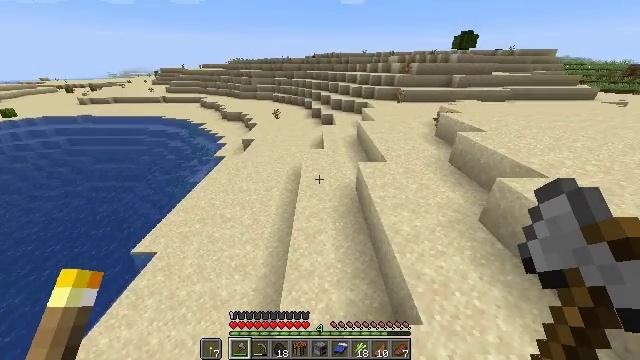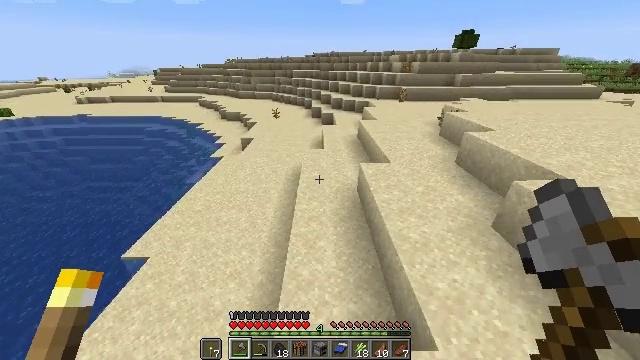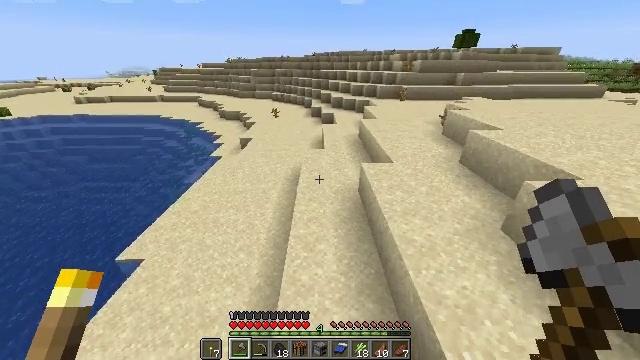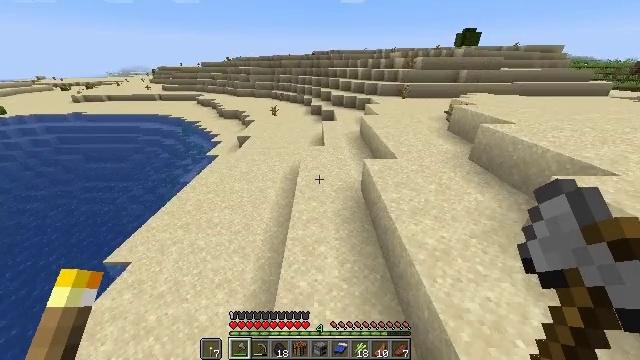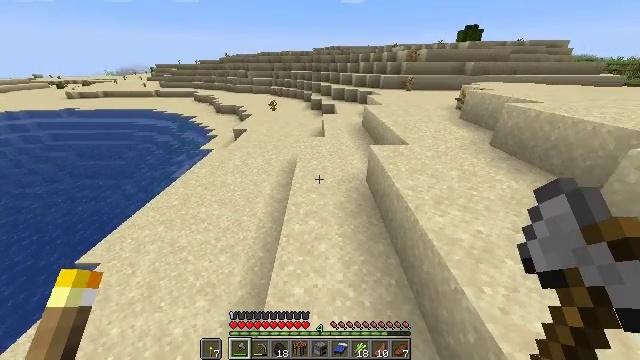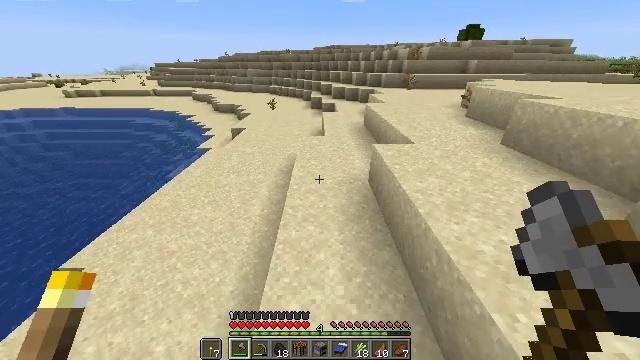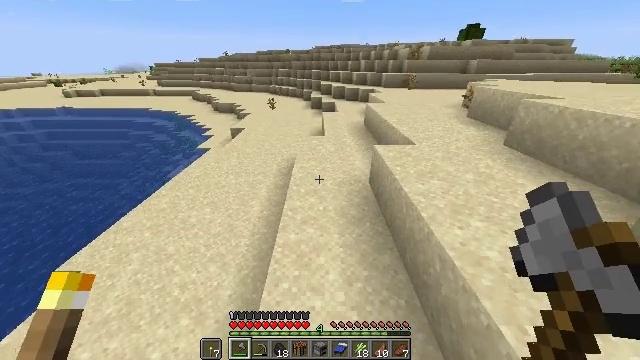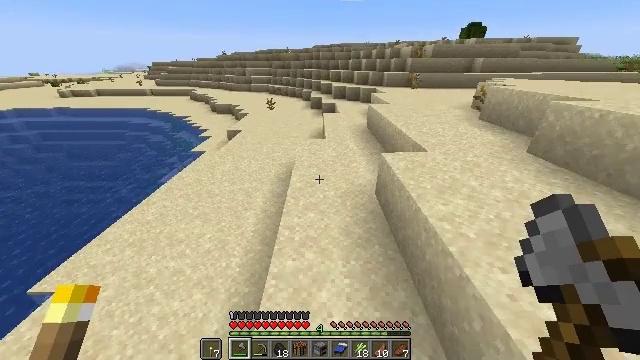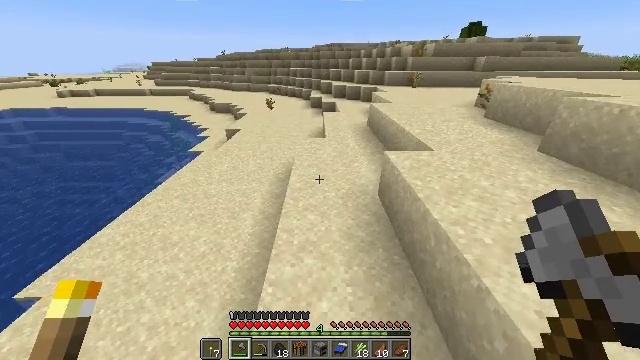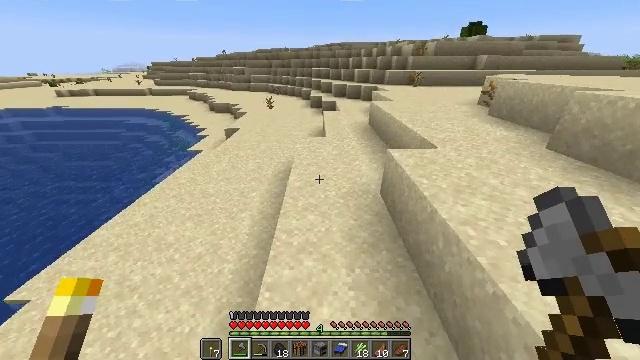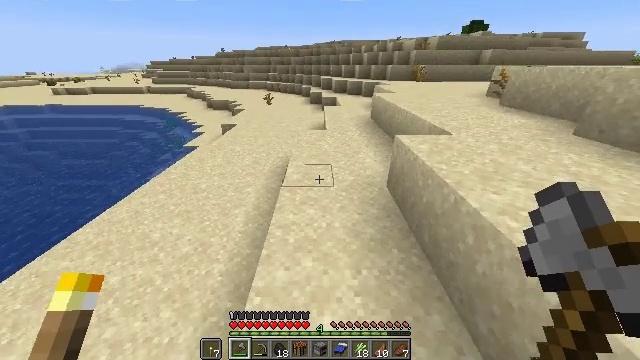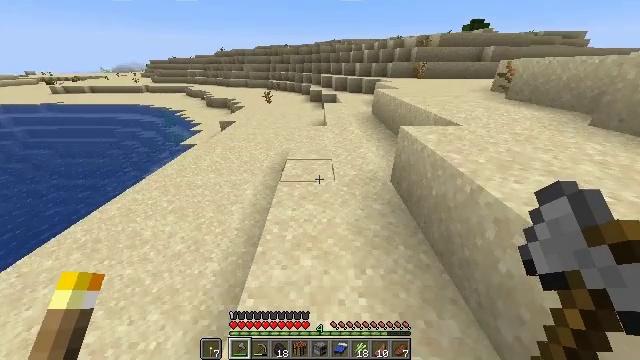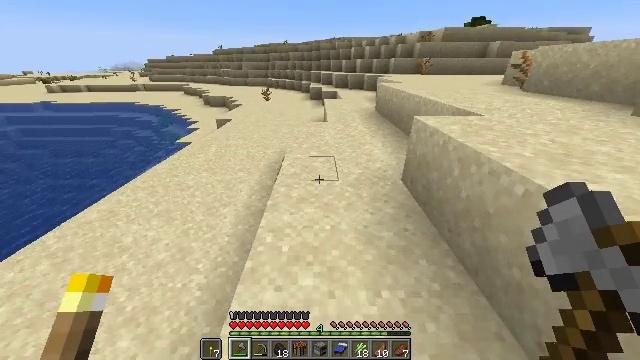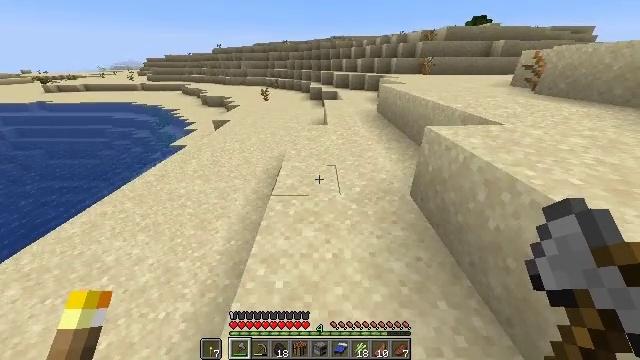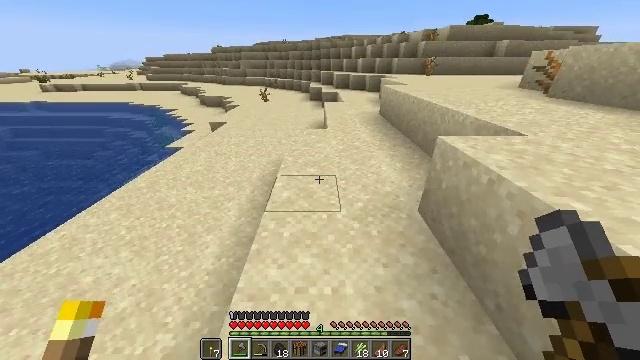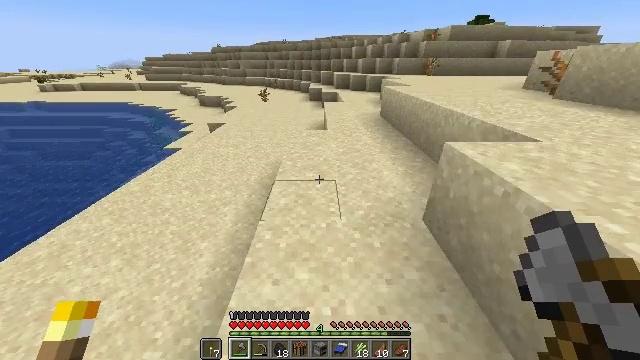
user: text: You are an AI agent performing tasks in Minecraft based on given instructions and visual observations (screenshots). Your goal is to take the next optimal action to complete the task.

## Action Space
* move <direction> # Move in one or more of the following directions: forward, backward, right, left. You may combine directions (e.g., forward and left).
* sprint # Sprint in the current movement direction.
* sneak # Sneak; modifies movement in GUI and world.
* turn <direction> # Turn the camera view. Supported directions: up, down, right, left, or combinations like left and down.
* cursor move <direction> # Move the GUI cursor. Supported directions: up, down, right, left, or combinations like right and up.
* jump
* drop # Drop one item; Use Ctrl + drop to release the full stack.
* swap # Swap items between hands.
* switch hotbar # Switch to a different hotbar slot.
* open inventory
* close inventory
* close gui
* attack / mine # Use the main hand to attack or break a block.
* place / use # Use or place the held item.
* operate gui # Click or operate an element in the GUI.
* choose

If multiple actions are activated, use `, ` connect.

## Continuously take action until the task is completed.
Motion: motion action
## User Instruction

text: Collect blue terracotta from structures.
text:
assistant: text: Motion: move forward, sprint
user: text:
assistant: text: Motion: move forward, sprint
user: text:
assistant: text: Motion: move forward, sprint
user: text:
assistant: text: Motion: move forward, sprint
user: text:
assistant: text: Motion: move forward, sprint
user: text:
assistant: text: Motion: move forward, sprint
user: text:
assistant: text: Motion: move forward, sprint
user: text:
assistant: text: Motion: move forward, sprint
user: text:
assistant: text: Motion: move forward, sprint
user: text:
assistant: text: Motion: move forward, sprint
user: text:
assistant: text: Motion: move forward, sprint
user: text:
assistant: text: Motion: move forward, sprint
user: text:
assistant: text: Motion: move forward, sprint
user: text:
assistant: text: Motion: move forward, sprint
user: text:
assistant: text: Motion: move forward, sprint
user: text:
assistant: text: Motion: move forward, sprint
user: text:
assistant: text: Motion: move forward, sprint
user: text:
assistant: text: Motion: move forward, sprint
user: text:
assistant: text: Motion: move forward, sprint, jump
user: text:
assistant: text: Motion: move forward, sprint, jump
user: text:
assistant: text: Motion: move forward, sprint, turn up, jump
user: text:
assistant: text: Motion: move forward, sprint, jump
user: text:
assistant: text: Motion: move forward, sprint, jump
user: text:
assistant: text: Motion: move forward, sprint, jump
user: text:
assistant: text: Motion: move forward, sprint, jump
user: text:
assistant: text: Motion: move forward, sprint, jump
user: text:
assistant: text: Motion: move forward, sprint, jump
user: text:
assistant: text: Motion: move forward, sprint, jump
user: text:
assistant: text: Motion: move forward, sprint, jump
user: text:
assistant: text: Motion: move forward, sprint, jump